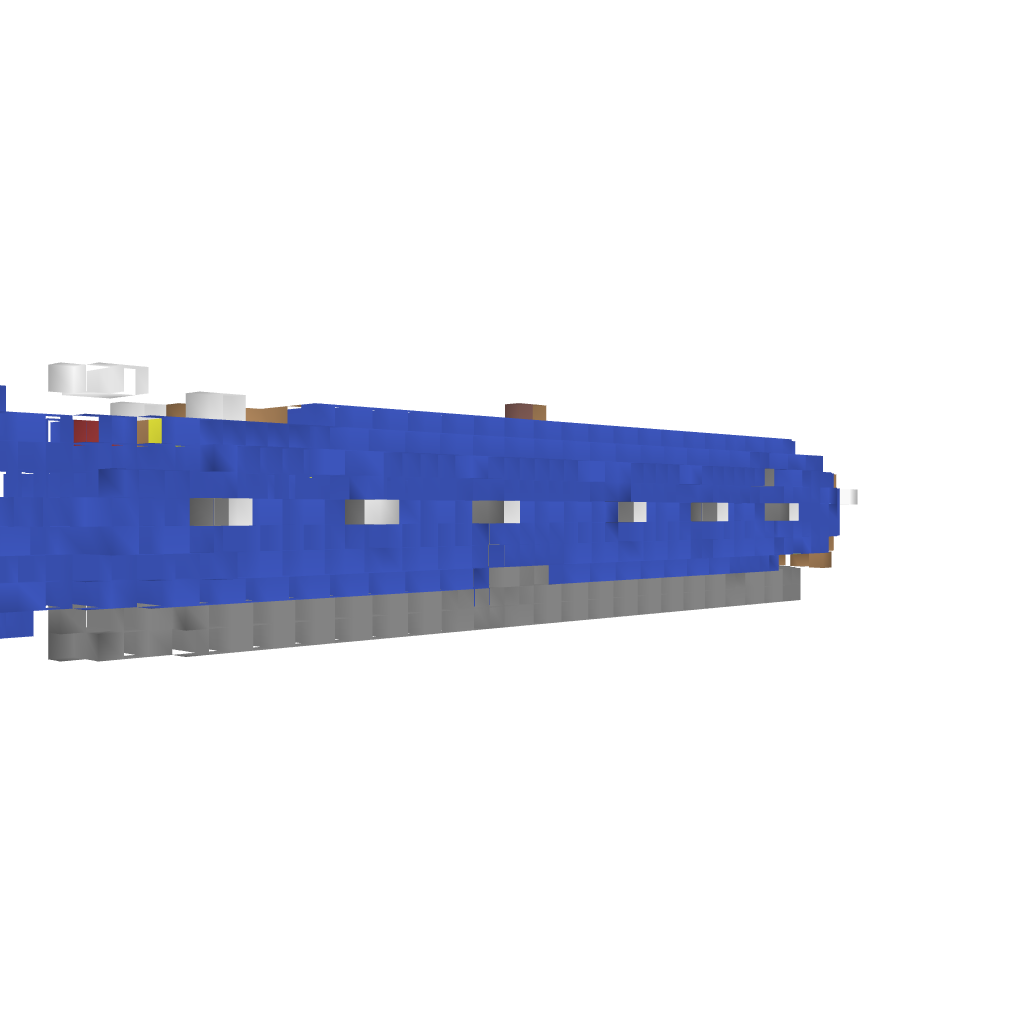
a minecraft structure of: Subersible Torpedo Airship Tiger Shark bad low quality